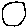
Label: circle